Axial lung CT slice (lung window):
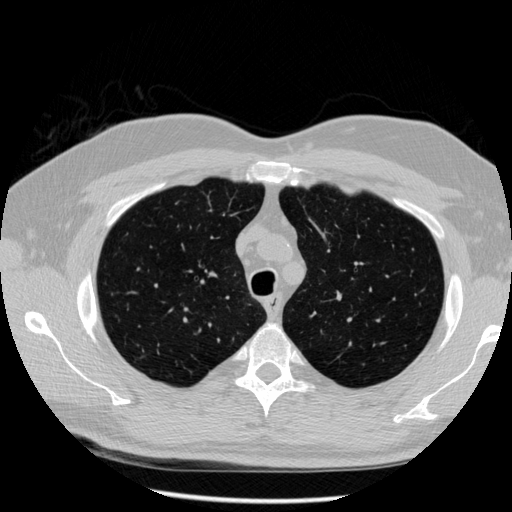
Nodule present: no